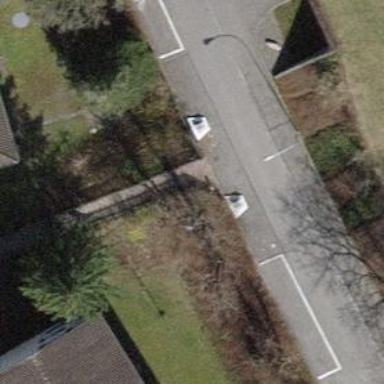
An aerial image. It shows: Set of steps on the road.